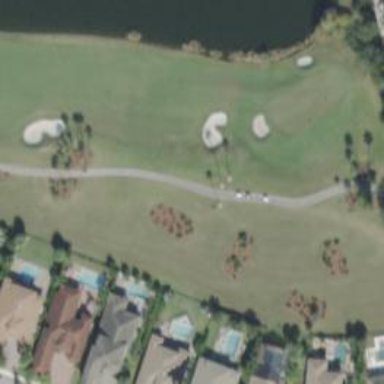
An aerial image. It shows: Path for golf carts.